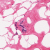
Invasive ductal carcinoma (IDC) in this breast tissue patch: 0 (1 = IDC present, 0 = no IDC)